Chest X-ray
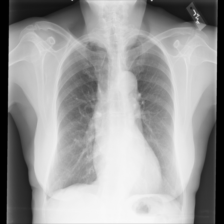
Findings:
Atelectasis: negative
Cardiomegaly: negative
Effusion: negative
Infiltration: negative
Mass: negative
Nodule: negative
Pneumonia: negative
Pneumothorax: negative
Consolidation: negative
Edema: negative
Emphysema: negative
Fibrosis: negative
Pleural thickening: negative
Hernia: negative